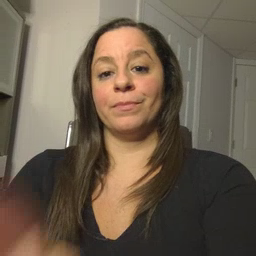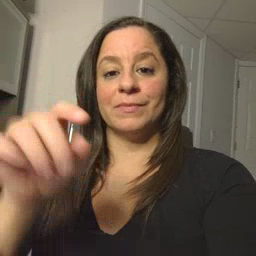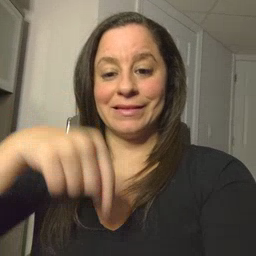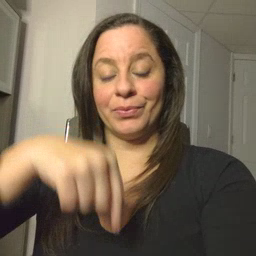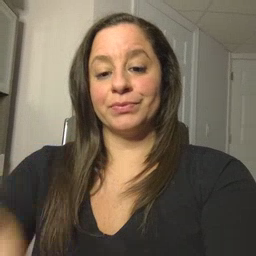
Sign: down